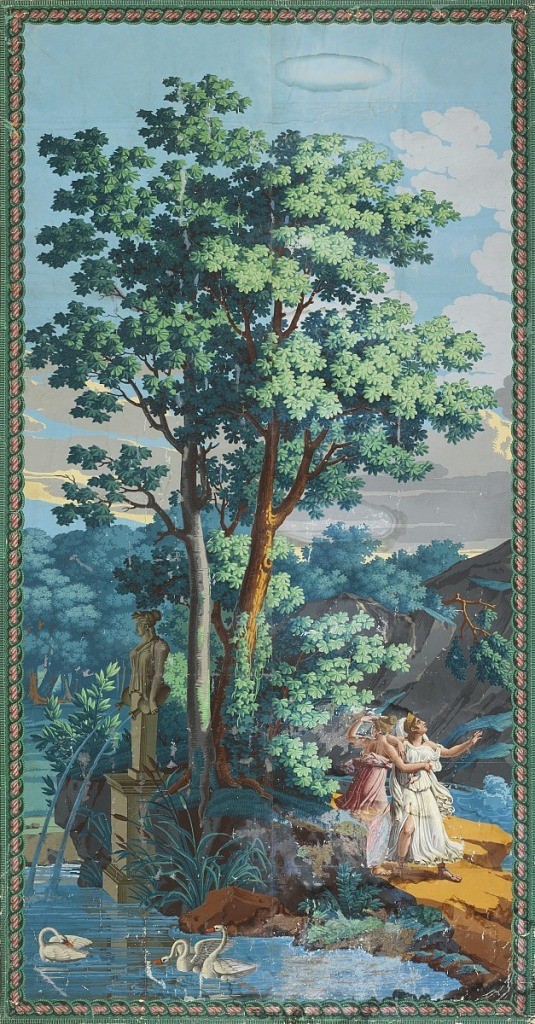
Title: Telemachus on the Island of Calypso
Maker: Xavier Mader
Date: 1815–20
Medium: Block-printed on joined sheets
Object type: Scenic
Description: One panel, comprised of two widths of scenic wallpaper. The panels depict Calypso standing on a rocky outcrop, next to a Caryatid pouring water from vases into a pond. Three swans swim in the pond. Set within a lush landscape. The scenic panel is framed with a passementerie or fancy gimp border.